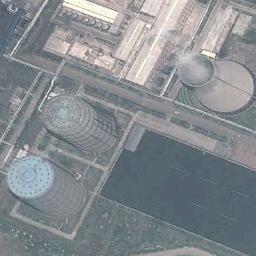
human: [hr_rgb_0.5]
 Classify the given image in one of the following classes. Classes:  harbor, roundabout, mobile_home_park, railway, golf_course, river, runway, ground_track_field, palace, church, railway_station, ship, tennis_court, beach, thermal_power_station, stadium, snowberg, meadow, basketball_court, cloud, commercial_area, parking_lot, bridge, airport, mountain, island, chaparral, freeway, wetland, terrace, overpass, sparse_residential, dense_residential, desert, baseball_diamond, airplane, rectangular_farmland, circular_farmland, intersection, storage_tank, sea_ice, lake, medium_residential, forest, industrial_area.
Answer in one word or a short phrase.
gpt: thermal_power_station